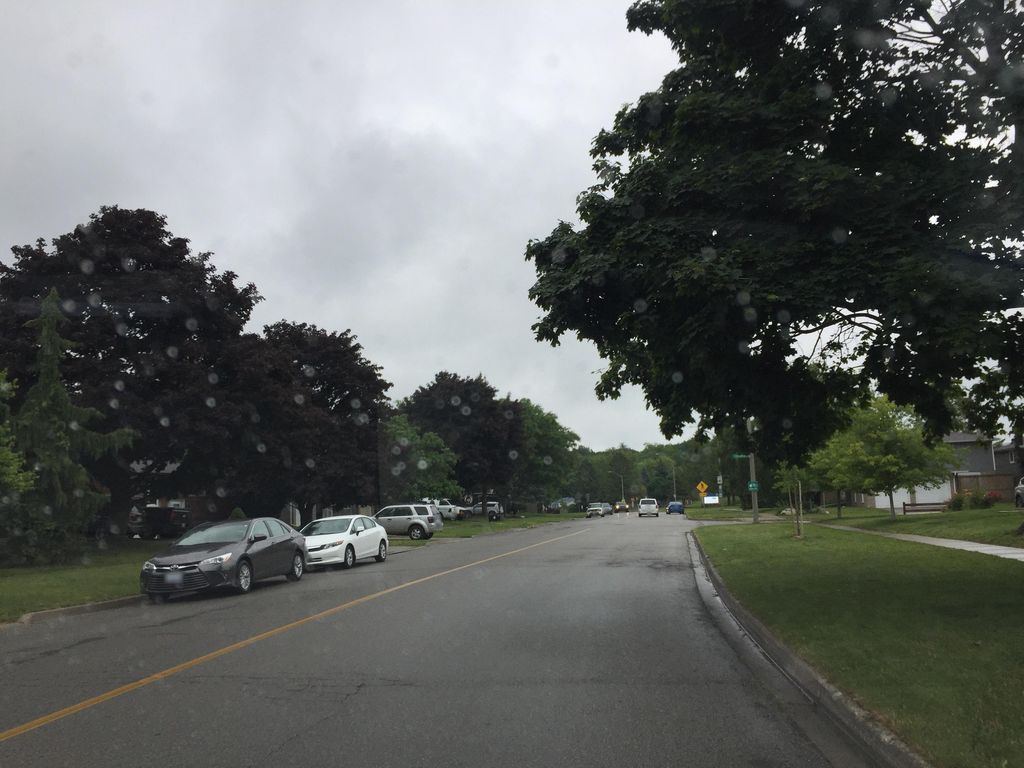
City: kitchener-waterloo